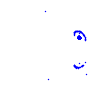
Particle: electron